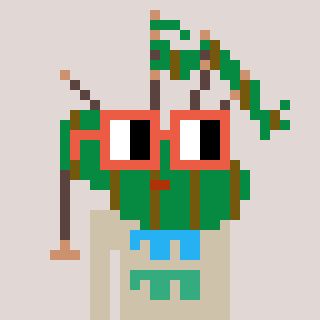
a pixel art character with square orange glasses, a bagpipe-shaped head and a bege-colored body on a warm background